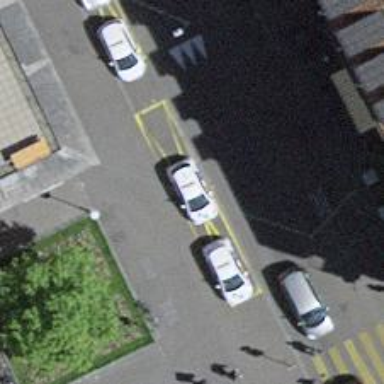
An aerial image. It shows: Taxi stand.